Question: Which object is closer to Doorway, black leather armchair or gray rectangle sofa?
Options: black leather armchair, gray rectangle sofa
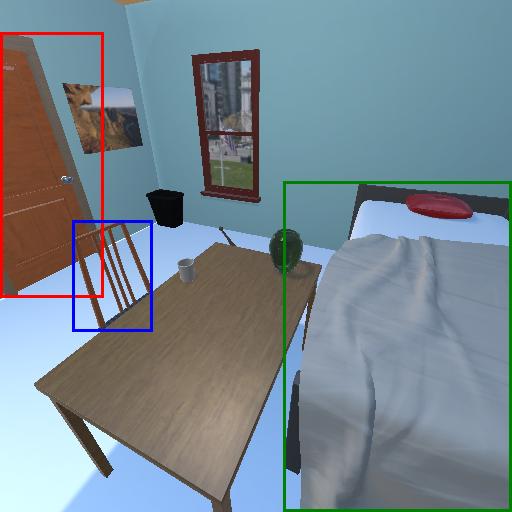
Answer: black leather armchair